Question: Here is a screenshot of some example slide. I have an animation on the word "Pizza". I am trying to find where in the string this occurs by character number.

My code to grab information about the animations:
'''
foreach (PowerPoint.Effect effect in slide.TimeLine.MainSequence)
{
animationMap[animationCount] = new WBLAnimation(effect,shapeMap[effect.Shape.Id],effect.TextRangeStart,effect.TextRangeStart+effect.TextRangeLength);
animationCount++;
}
'''
Pizza should start at around character 11, but instead the TextRangeStart property claims that it starts around character 80. TextRangeLength is also wrong. It claims it is 71 characters in length, when it should be 6 (length of "Pizza?"). To me this seems to be counting the entire length of the textrange rather than the animated part.
WBLAnimation is just a helper class. It takes an effect, a shape, start position of the shape, and end position. This eventually needs to be refactored. This is just an example of how I am getting this information so someone might point out what I am doing wrong.
Is there another way to find where in the string the animation is occuring?
Thanks!!!
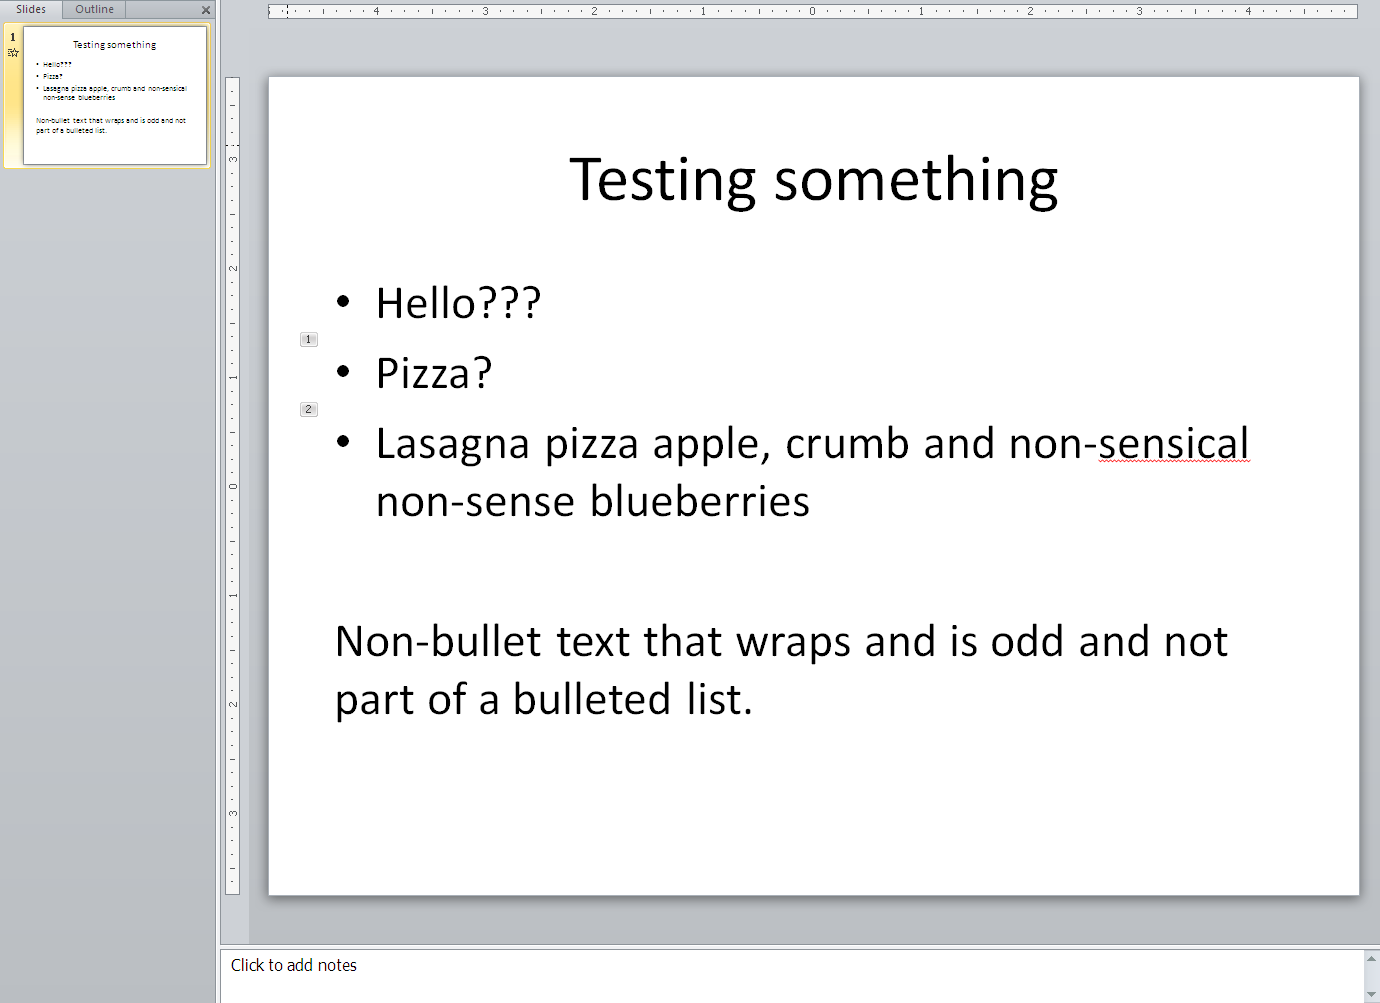
Answer: So apparently there is a bug within powerpoint. TextRangeStart will always point out the last paragraph in the animated text range: <URL>
Now since that is the case, what I did was match up the paragraph index of the animation with the shape and find the character index from there. It is round about, but it works...
I am trying to work on work on a ppt to html converter of sorts. It uses RaphaelJS to render all of this stuff. If anyone wants to contribute check out: <URL> ... I am going to make a pretty good commit within the week.
Thanks for the help everyone.